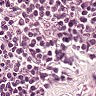
Metastatic tissue present: no